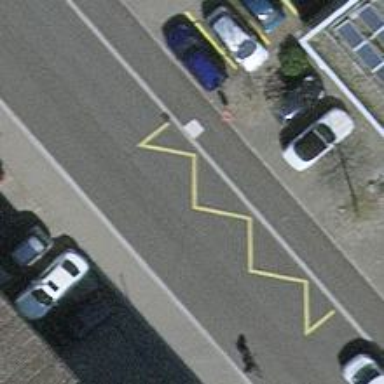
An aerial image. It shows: Public transport stop position.